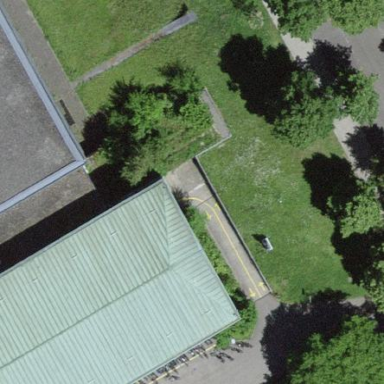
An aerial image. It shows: Building with hipped roof.